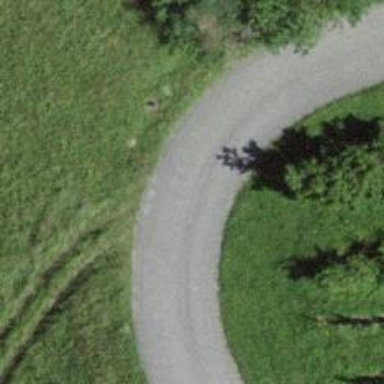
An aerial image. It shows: Unclassified road with asphalt surface.